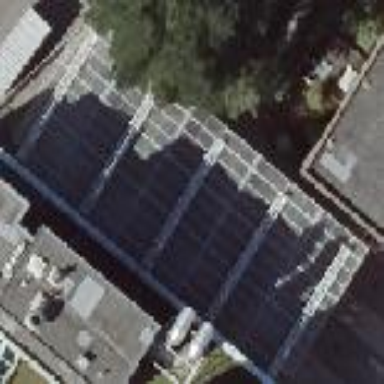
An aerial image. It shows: View of roof of building.